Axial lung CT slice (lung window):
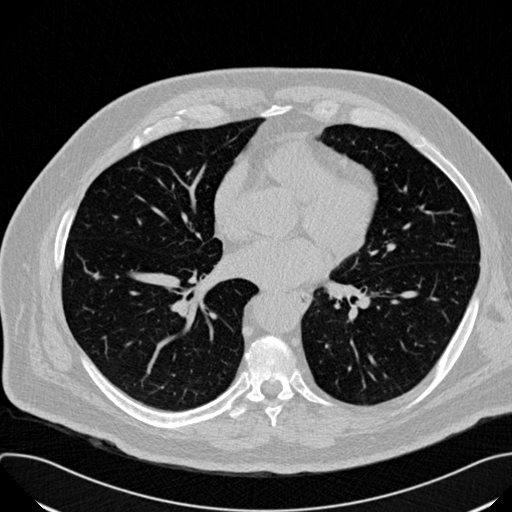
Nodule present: no